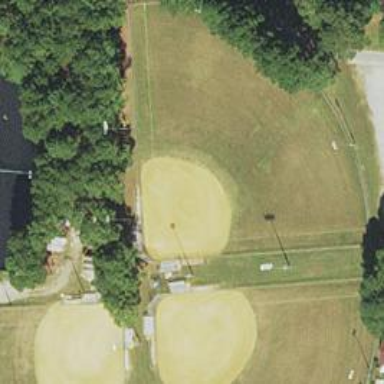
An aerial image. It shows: Baseball pitch enclosed by chain link fence.